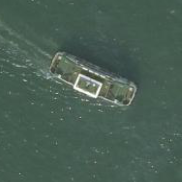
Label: civil